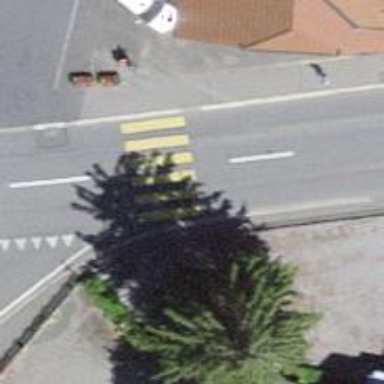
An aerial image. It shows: Marked crossing on the road.